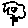
Label: flower